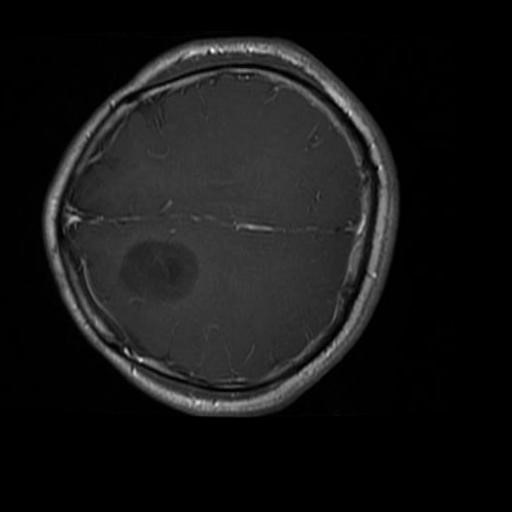
Label: brain_glioma